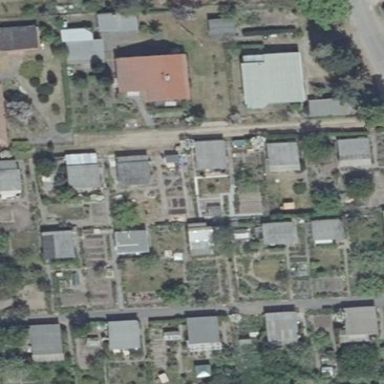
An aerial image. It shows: Area designated for allotments.